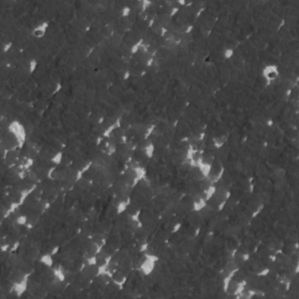
Label: frost